Interaction volume radius: 10 \u00c5
Interaction volume height: 10 \u00c5
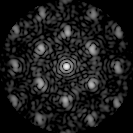
Disorder parameter: 0.3911